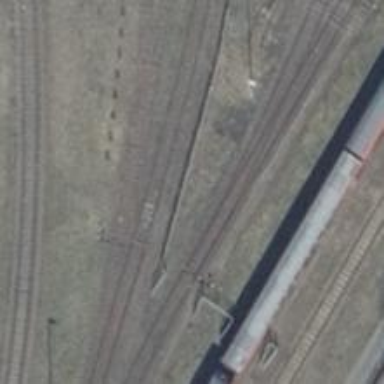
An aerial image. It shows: Railway switch.